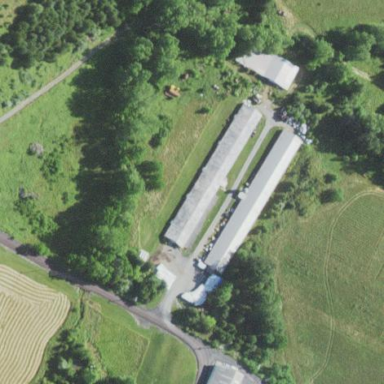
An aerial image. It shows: Farm auxiliary building.